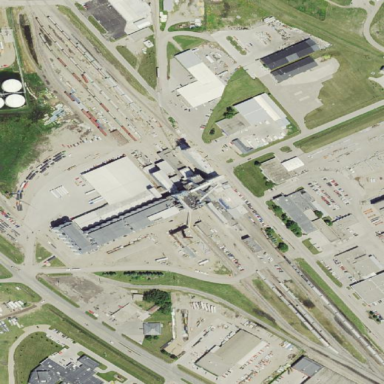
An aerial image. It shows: Industrial area.